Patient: sex M, age 70
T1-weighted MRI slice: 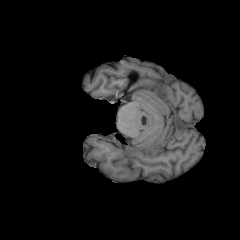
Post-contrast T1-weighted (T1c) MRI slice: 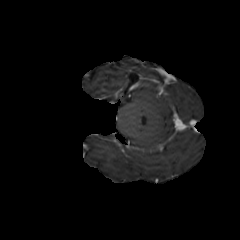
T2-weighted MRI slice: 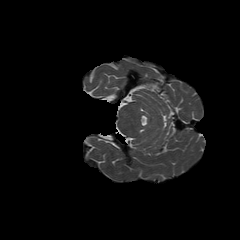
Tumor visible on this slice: no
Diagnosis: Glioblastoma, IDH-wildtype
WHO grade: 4